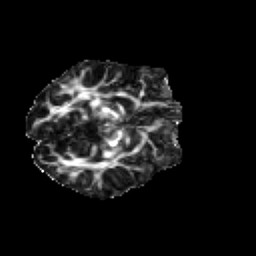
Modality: FA
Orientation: axial
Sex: male
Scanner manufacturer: siemens
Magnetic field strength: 3 T
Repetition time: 5 s
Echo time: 0.071 s